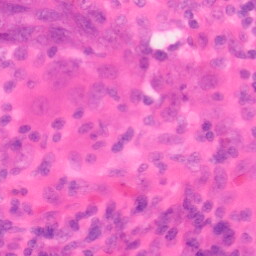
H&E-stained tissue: Colon